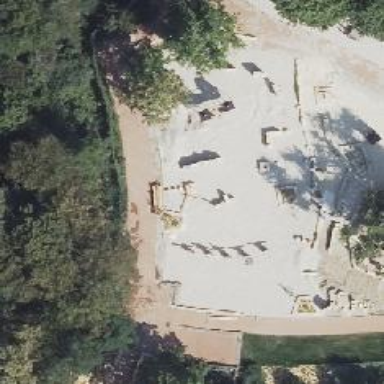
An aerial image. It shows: Playground featuring stepping stones.